Field crop: tomato
Growth stage: 2
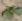
Species: solanum